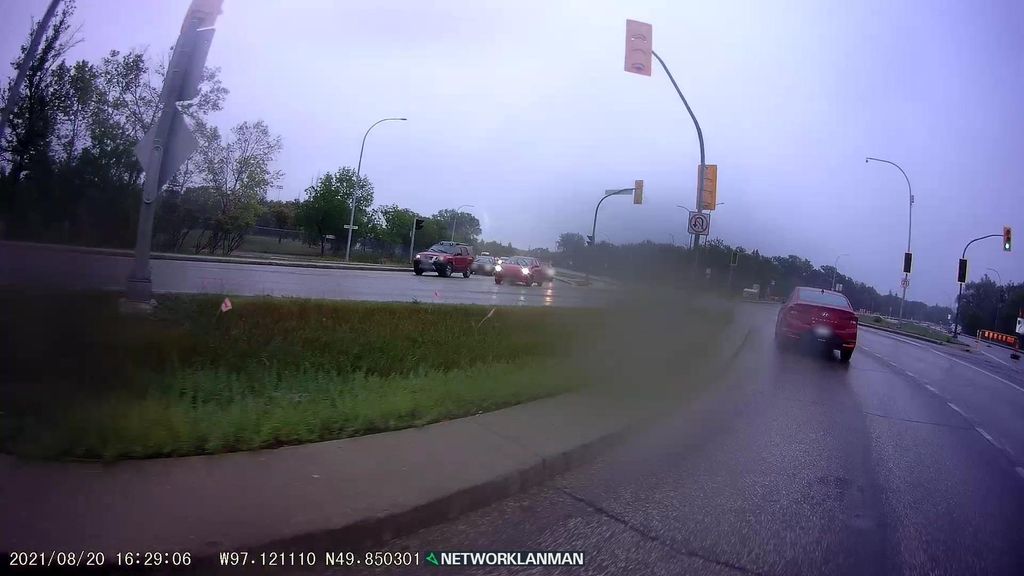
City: winnipeg